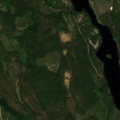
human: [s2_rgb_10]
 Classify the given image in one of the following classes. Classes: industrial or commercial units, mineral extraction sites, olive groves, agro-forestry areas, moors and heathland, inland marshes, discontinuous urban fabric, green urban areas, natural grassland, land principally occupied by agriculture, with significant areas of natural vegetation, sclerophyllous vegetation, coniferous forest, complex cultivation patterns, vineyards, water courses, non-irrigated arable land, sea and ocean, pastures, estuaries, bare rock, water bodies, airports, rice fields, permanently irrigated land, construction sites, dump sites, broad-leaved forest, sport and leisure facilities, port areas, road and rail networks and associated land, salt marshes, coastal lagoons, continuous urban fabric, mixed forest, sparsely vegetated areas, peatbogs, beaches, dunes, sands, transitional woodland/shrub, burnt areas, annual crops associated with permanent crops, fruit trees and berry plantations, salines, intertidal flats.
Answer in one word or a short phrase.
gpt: coniferous forest, water bodies